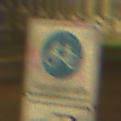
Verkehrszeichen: BeginnFahrradstrasse
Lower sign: MehrspurigeFahrzeugeFrei1
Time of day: Night
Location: Outdoor (Urban)
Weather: Overcast
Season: NotSpecified
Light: Artificial